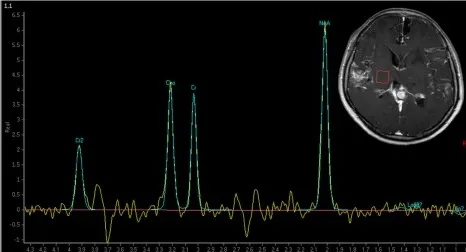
Brain magnetic resonance imaging 1 year after symptoms onset. The subarachnoid space was markedly enlarged. More contrasted cyst-like lesions were present in the Sylvian fissure, the dilated cortex, and the left basal ganglia area and a new non-contrasted solid lesion appeared in the left paraventricular white matter.approximately 1.0 in the contralateral symmetric area.
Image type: radiology (mri)